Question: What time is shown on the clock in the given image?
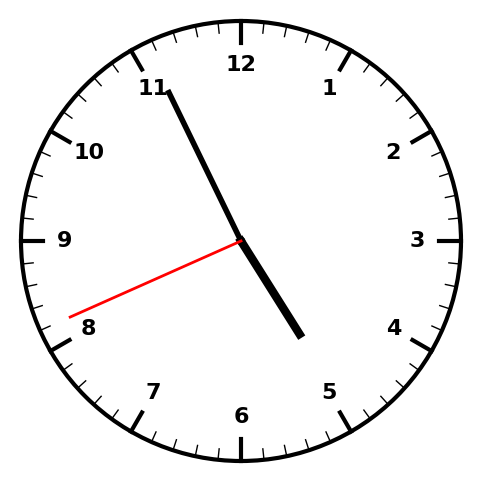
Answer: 04:55:41